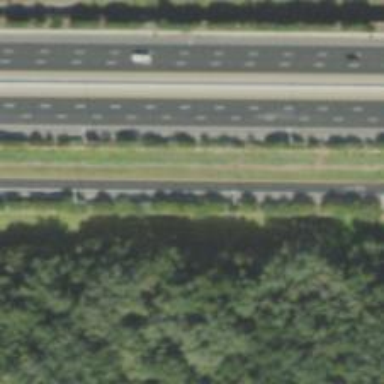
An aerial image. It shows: Motorway link.